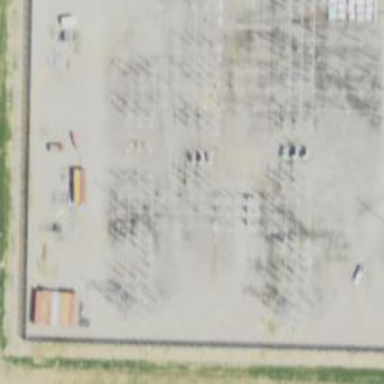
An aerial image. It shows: Switch used for power control.